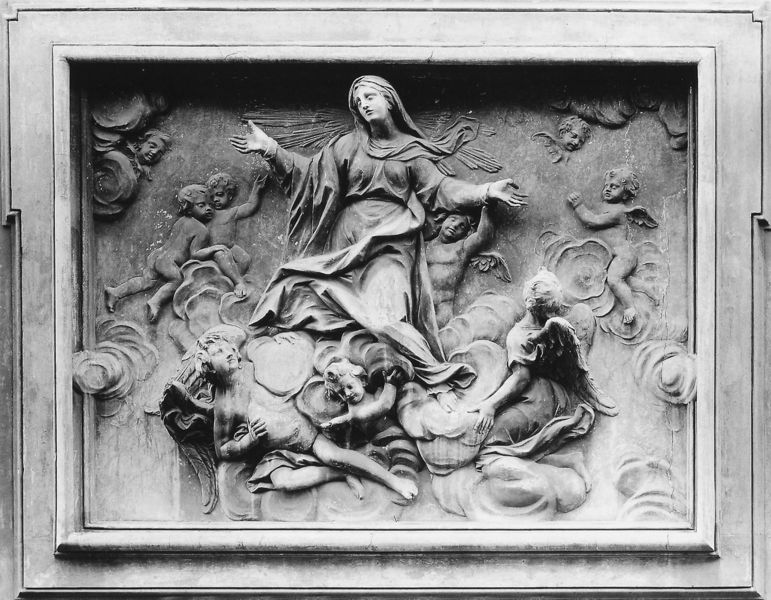
Titel: Erscheinung der Heiligen Jungfrau
Künstler: Vincenzo Felici
Standort: Rom, S. Maria dell’Umilità (EU - I - Latium)
Schlagwörter: flügel, himmel, wolken, wolke, arme, falten, rahmen, stein, bild, hände, gewand, fliegen, kinder, engel, putto, skulptur, beine, relief, bein, tafel, strahlen, schweben, jungfrau, schnitzerei, wandschmuck, schoss, nimbus, heilige, putten, maria, madonna, putti, himmelfahrt, hochrelief, barmherzigkeit, strahlenkranz, wandrelief